Question: I have a 'DataGrid' () that binds to a 'DataTable' ().
The code runs fine and 'DataGrid' is showing the Data in 'DataTable' correctly.
But, if I 'Clear()' the 'DataTable', the 'DataGrid' is also clear but left with one single empty row, which I don't know how to get rid of. I have already cleared the DataTable. Where is this empty row come from?
'''
SqlCeDataAdapter da = new SqlCeDataAdapter();
string sqlStr = @"SELECT * FROM FooTable";
da.SelectCommand = new SqlCeCommand(sqlStr, conn);
da.Fill(ds, "FooTable");
/* get data table reference */
dt = ds.Tables["FooTable"];
DataRow newRow = dt.NewRow();
newRow["FooName"] = "Donkey";
dt.Rows.Add(newRow);
dg1.ItemsSource = ds.Tables[0].DefaultView;
dt.Clear();
'''

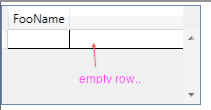
Answer: That row normally is the NewItemPlaceholder which is used to create new items in the bound collection. You should try setting <URL> to 'false'.